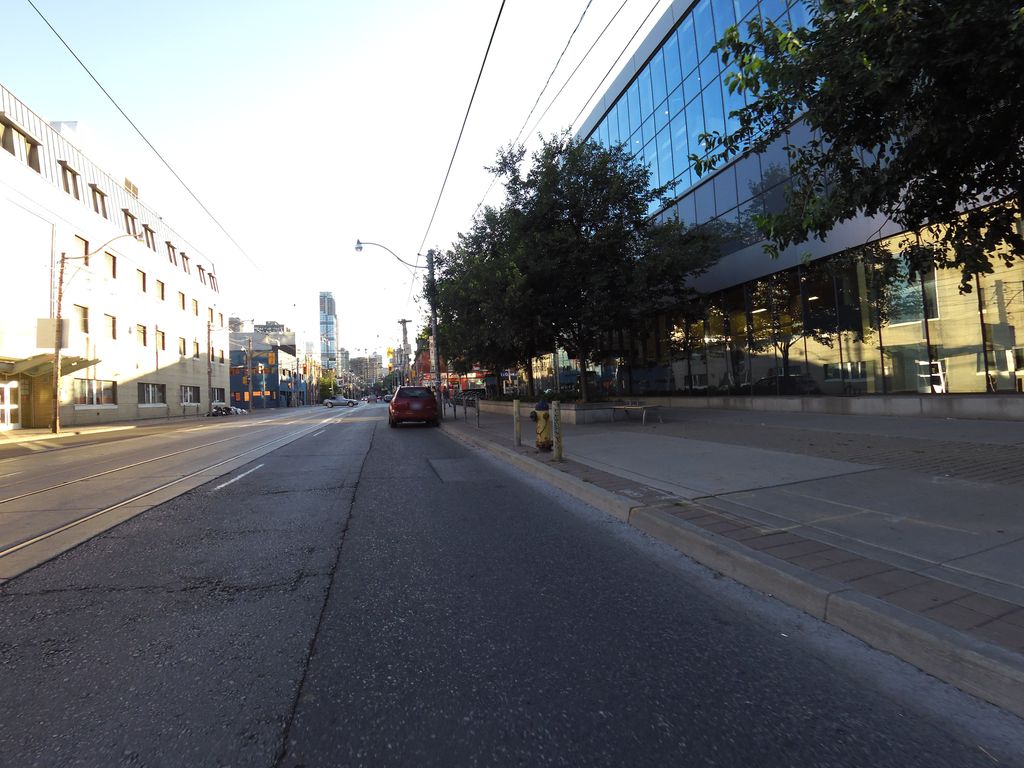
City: toronto